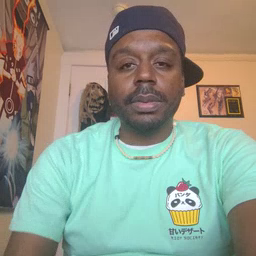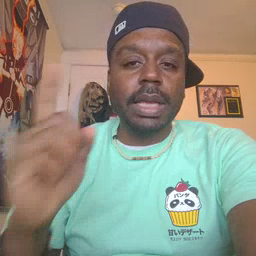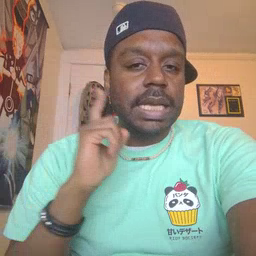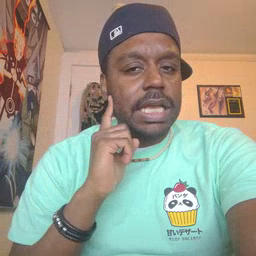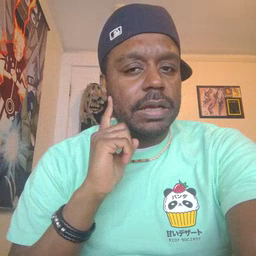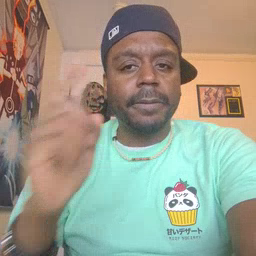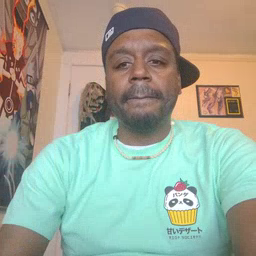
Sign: hear